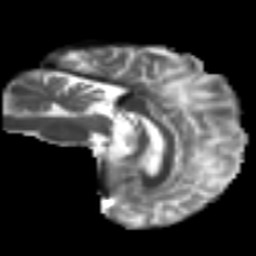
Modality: T2w
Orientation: sagittal
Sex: male
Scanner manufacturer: ge
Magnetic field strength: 3 T
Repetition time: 7 s
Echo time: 0.08 s